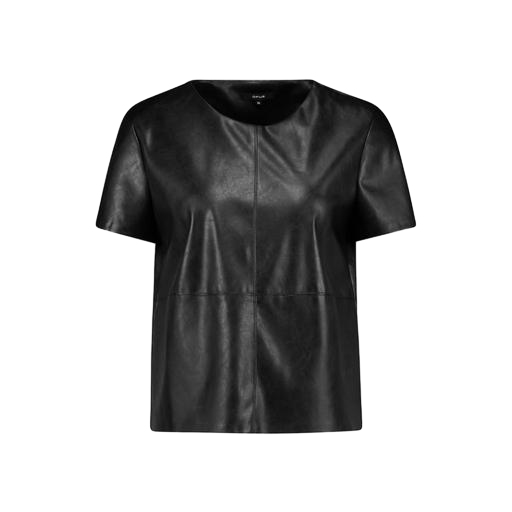
black faux-leather top, black leather tee, black faux leather top, white background